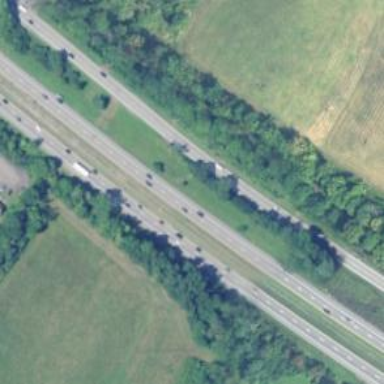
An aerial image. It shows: Motorway junction.